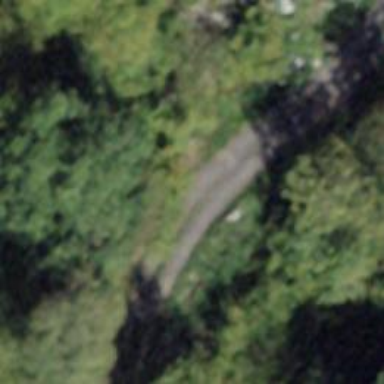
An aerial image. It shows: Gravel track.